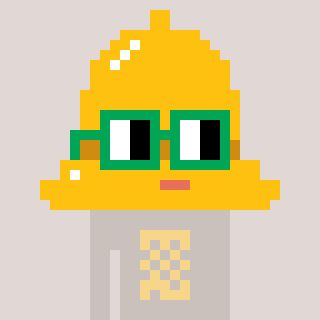
a pixel art character with square green glasses, a bell-shaped head and a foggrey-colored body on a warm background